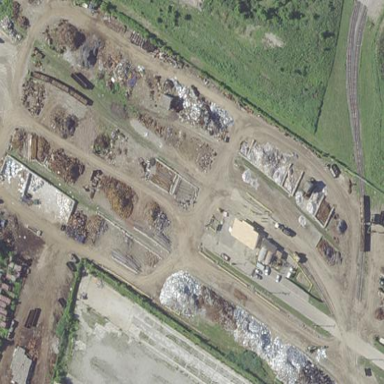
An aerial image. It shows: Scrap yard located in industrial area.